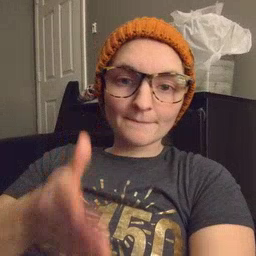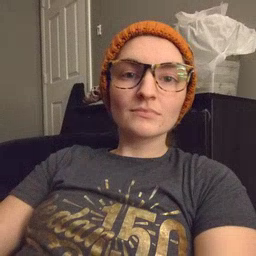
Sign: will